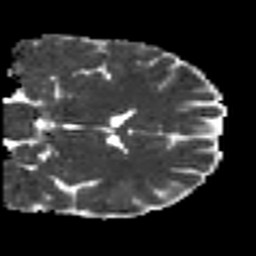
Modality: MD
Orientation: coronal
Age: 25
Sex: male
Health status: ill
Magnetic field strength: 3 T
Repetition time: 9 s
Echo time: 0.093 s